Interaction volume radius: 5 \u00c5
Interaction volume height: 25 \u00c5
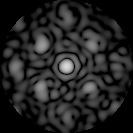
Disorder parameter: 0.5353